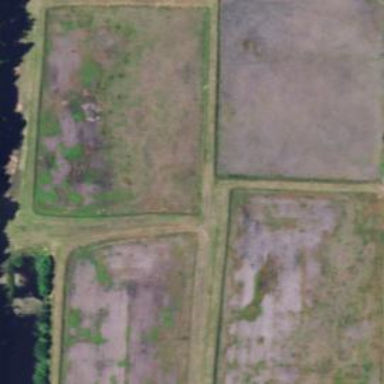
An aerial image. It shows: Farmland with cranberries as the main crop.